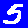
Digit: 5